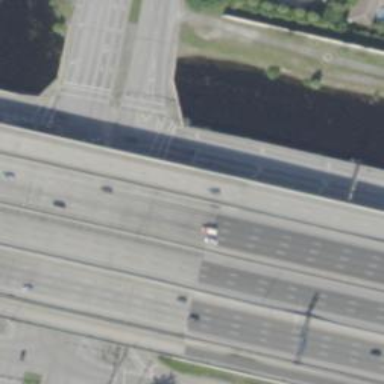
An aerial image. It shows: Man-made bridge.